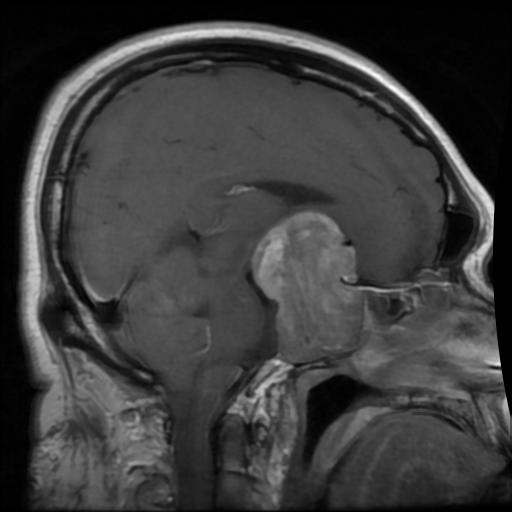
Label: pituitary